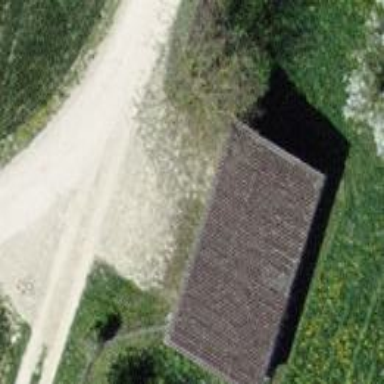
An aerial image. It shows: Garage.